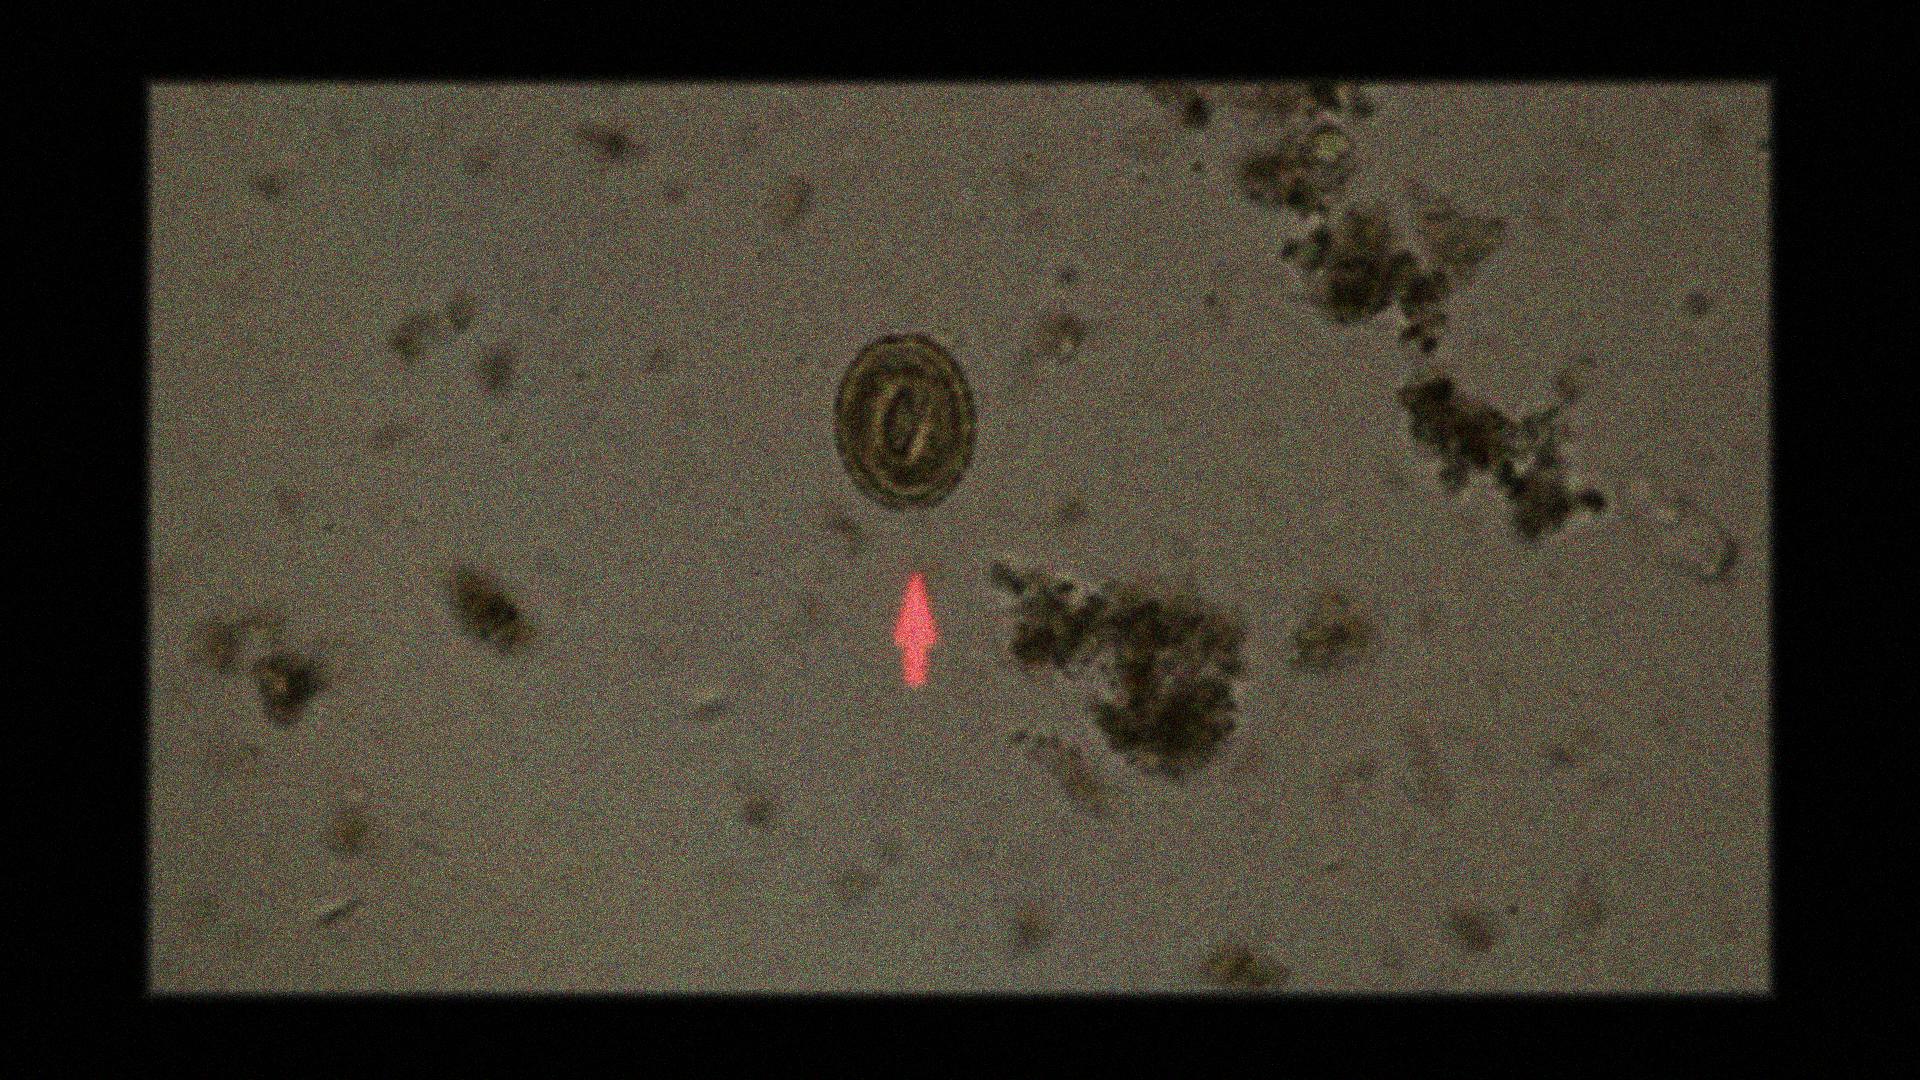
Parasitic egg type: Ascaris lumbricoides